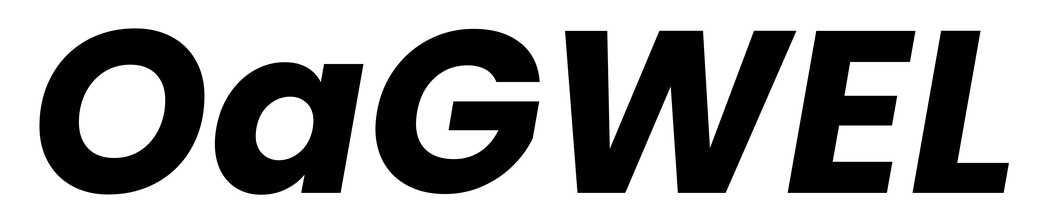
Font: Poppins-BoldItalic